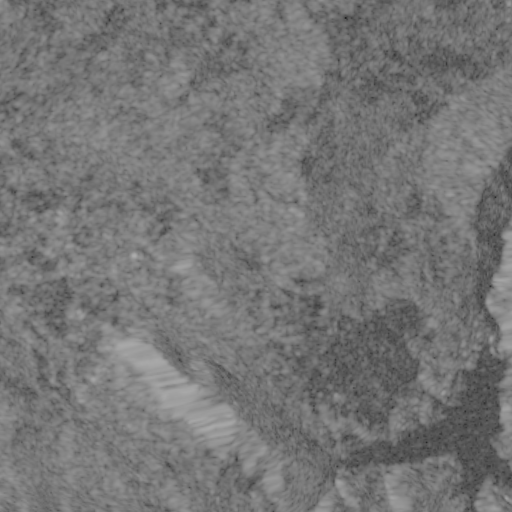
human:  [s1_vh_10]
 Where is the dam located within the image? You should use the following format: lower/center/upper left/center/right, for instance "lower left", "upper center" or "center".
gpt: The dam is located in the lower right of the image.
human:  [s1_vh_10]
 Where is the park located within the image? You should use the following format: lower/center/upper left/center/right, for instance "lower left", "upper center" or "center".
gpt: The park is located in the lower right of the image.
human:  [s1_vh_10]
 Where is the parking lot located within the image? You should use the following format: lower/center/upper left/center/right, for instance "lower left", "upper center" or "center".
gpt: The parking lot is located in the lower right of the image.
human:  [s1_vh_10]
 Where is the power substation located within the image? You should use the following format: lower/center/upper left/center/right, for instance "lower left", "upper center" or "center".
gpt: The power substation is located in the lower right of the image.
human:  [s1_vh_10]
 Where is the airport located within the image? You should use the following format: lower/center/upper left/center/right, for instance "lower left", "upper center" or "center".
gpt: There is no airport in the image.

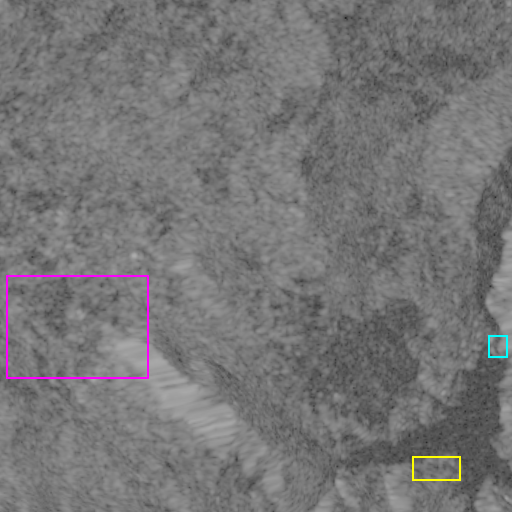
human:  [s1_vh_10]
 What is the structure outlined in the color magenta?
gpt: The structure outlined in magenta is a crop field.
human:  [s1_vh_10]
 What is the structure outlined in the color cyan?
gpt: The structure outlined in cyan is a dam.
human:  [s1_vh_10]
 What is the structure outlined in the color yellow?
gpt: The structure outlined in yellow is a park.
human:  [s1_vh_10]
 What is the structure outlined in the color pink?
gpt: There is no pink outline.